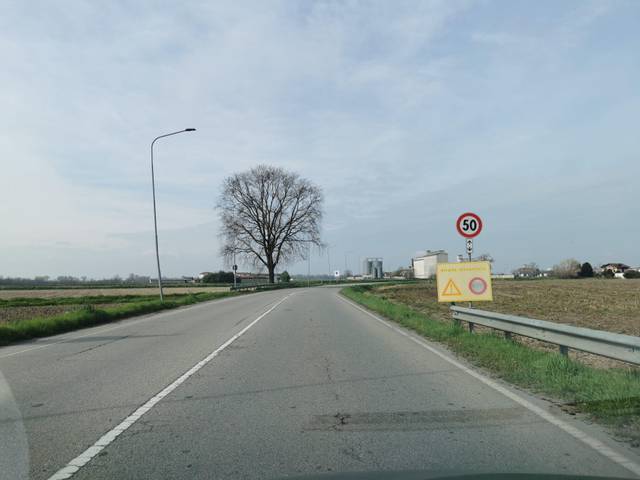
Region: Italy
Coordinates: 45.451, 8.598